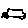
Label: car